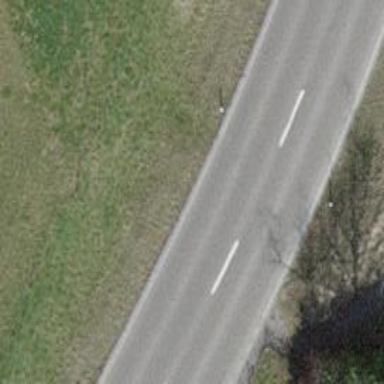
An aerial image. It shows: Path with asphalt surface and crossing.